Interaction volume radius: 5 \u00c5
Interaction volume height: 10 \u00c5
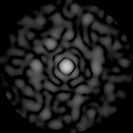
Disorder parameter: 0.8651